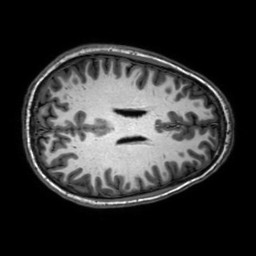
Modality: T1w
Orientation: axial
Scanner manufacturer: philips
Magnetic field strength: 3 T
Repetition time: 0.0096 s
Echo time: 0.0046 s